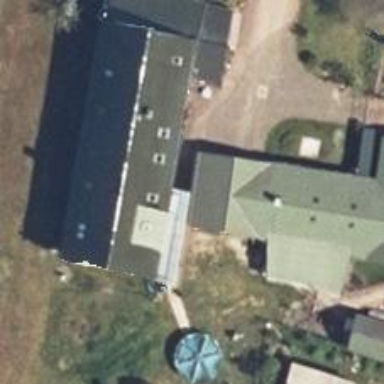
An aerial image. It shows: Building with gabled roof. The roof orientation is along the building's structure.